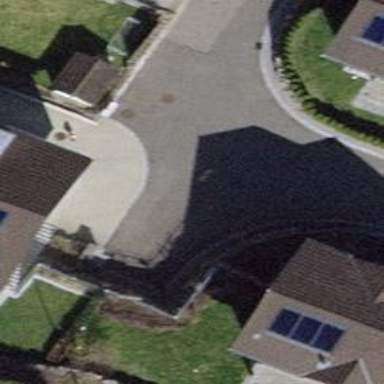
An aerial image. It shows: Asphalt driveway for service vehicles.